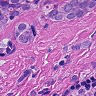
Metastatic tissue present: yes